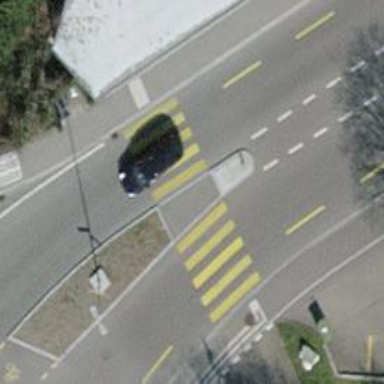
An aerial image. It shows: Uncontrolled zebra crossing with central island.